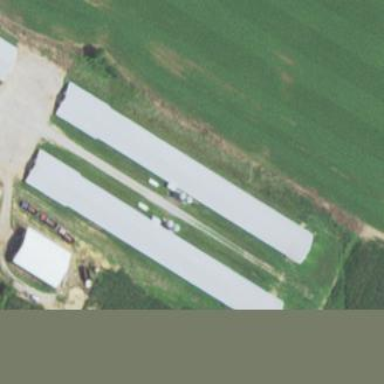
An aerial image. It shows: Farm auxiliary building.